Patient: sex M, age 47
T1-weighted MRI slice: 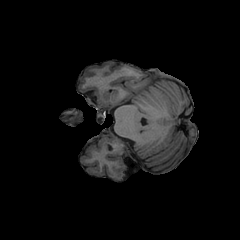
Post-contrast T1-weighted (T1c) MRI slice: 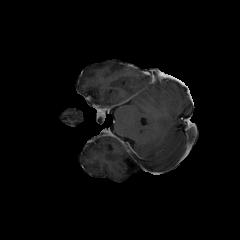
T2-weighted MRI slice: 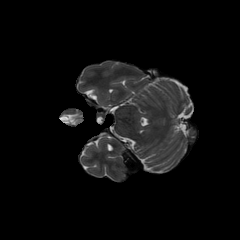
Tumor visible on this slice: no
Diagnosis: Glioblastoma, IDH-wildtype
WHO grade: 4